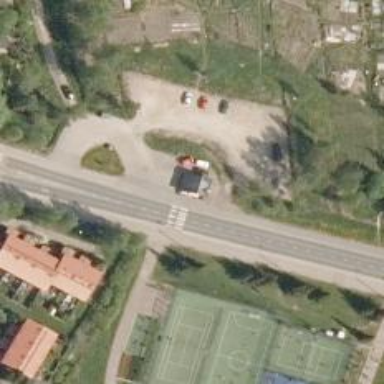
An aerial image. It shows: Uncontrolled crossing on the road.